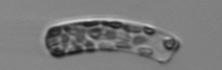
Label: Guinardia_striata